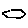
Label: hexagon